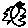
Label: bird